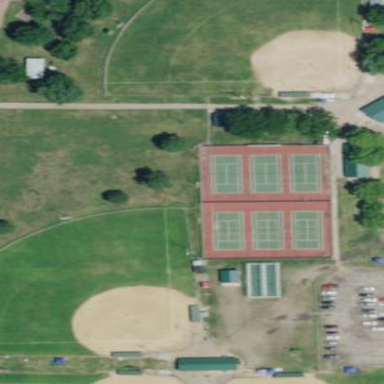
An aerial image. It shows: Tennis court in leisure pitch.